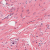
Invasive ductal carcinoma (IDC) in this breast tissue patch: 0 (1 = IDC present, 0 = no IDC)